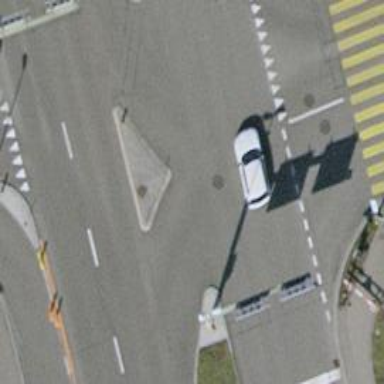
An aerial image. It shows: Asphalt road at the secondary link level.